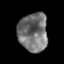
Tissue: prostate
Cell type: T cells
Senescence score: 0.2608
Nuclear area (px): 1103
Mean DAPI intensity: 114.635